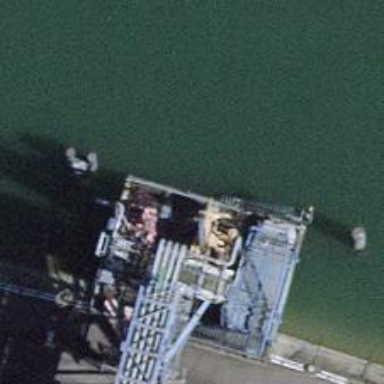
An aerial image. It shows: Man-made pier.